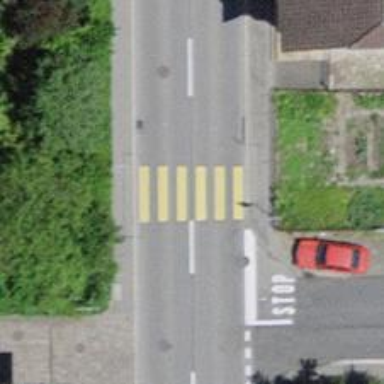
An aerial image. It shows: Marked crossing on the road.